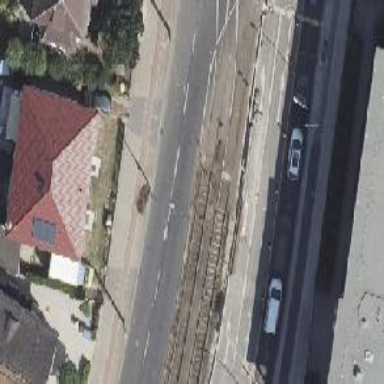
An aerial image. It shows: Railway switch with the turnout side on the left.